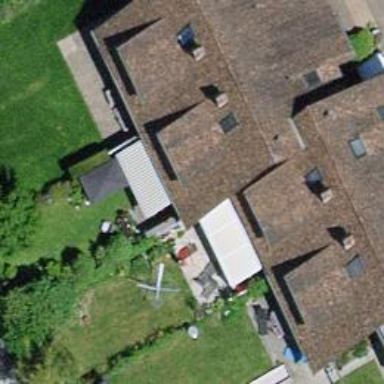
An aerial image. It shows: Terrace building.